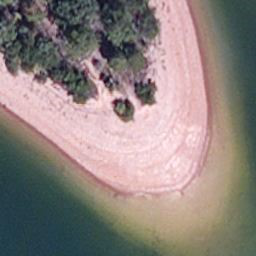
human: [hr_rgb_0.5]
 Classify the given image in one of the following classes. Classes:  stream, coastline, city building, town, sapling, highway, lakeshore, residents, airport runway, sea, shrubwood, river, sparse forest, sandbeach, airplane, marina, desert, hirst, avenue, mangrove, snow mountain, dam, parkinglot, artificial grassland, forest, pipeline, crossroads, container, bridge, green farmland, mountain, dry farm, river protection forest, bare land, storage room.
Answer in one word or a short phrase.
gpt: lakeshore